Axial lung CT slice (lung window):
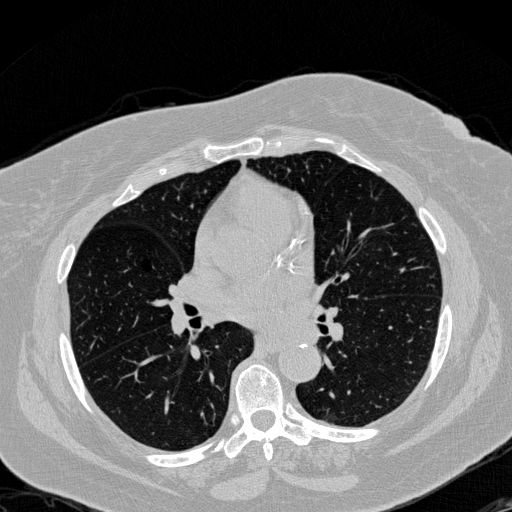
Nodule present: no